Field crop: maize
Growth stage: 2
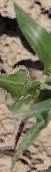
Species: maize